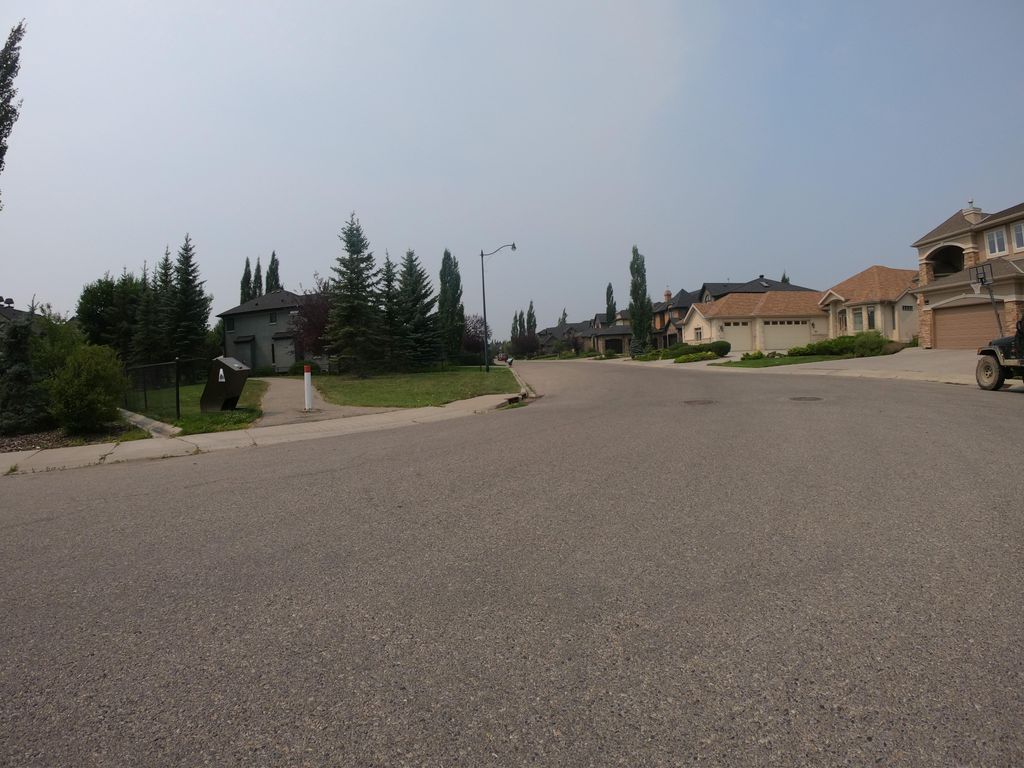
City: calgary